Question: I am working on a android registration and login application. Login code is working perfectly, but while in registration I'm always getting "Exists" as response from php.
It works if I remove the sql insert query (i.e., /* MySQL insert query */)
My register.php code :
'''
<?php
$dbhost = "localhost";
$dbname = "test";
$dbuser = "root";
$dbpass = "";
$conn = mysql_connect($dbhost,$dbuser,$dbpass)
or
trigger_error(mysql_error(),E_USER_ERROR);
mysql_select_db($dbname, $conn);
$username = mysqli_real_escape_string($conn, $_POST['username']);
$email = mysqli_real_escape_string($conn, $_POST['email']);
$password = mysqli_real_escape_string($conn, $_POST['password']);
$query_search = "SELECT count(*) FROM aw_poc WHERE email = '$email'";
$query_exec1 = mysql_fetch_array($query_search);
$rows = $query_exec1[0];
/*$query_search = "SELECT * FROM aw_poc WHERE email = '$email'";
$query_exec1 = mysql_query($query_search) or die(mysql_error());
$rows = mysql_num_rows($query_exec1);*/
if ( $rows == 0) {
$query_insert = "INSERT INTO aw_poc (username, email, password) VALUES ('$username', '$email', '$password')";
/* MySQL insert query */
$query_exec2 = mysql_query($query_insert) or die(mysql_error());
if ($query_exec2) {
echo "Success";
}
} else {
echo "Exists";
}
mysql_close($conn);
?>
'''
The above code is inserting same values 3 times regardless of email existence. I've attached snapshot of my DB table

And here goes my android java code for Registration_activity:
'''
public class Registration_activity extends Activity{
HttpPost httppost;
StringBuffer buffer;
HttpResponse response;
HttpClient httpclient;
List<NameValuePair> nameValuePairs;
ProgressDialog dialog = null;
Button ok_btn;
EditText username,password,re_password,email;
@Override
protected void onCreate(Bundle savedInstanceState) {
super.onCreate(savedInstanceState);
setContentView(R.layout.activity_register);
ok_btn = (Button)findViewById(R.id.signup_btn);
username = (EditText)findViewById(R.id.rusername_txtbox);
password = (EditText)findViewById(R.id.rpassword_txtbox);
re_password = (EditText)findViewById(R.id.re_password_txtbox);
email = (EditText)findViewById(R.id.email_txtbox);
ok_btn.setOnClickListener(new OnClickListener() {
@Override
public void onClick(View v) {
if(!username.getText().toString().trim().equals("") && !password.getText().toString().trim().equals("") && !re_password.getText().toString().trim().equals("") && !email.getText().toString().trim().equals("")){
if(password.getText().toString().trim().equals(re_password.getText().toString().trim())){
if(android.util.Patterns.EMAIL_ADDRESS.matcher(email.getText().toString().trim()).matches()){
dialog = ProgressDialog.show(Registration_activity.this, "","Creating user...", true);
new Thread(new Runnable() {
public void run() {
login();
}
private void login() {
try{
httpclient=new DefaultHttpClient();
httppost= new HttpPost("http://localhost/register.php");
nameValuePairs = new ArrayList<NameValuePair>(2);
nameValuePairs.add(new BasicNameValuePair("username",username.getText().toString().trim()));
nameValuePairs.add(new BasicNameValuePair("password",password.getText().toString().trim()));
nameValuePairs.add(new BasicNameValuePair("email",email.getText().toString().trim()));
httppost.setEntity(new UrlEncodedFormEntity(nameValuePairs));
response=httpclient.execute(httppost);
ResponseHandler<String> responseHandler = new BasicResponseHandler();
final String response = httpclient.execute(httppost, responseHandler);
System.out.println("Response : " + httpclient.execute(httppost, responseHandler));
runOnUiThread(new Runnable() {
public void run() {
dialog.dismiss();
}
});
if(httpclient.execute(httppost, responseHandler).contains("Success")){
runOnUiThread(new Runnable() {
public void run() {
Toast.makeText(Registration_activity.this,"Registration Success", Toast.LENGTH_SHORT).show();
}
});
Intent intent = new Intent(Registration_activity.this,Login_activity.class);
startActivity(intent);
}
else if(httpclient.execute(httppost, responseHandler).contains("Exists")){
showAlert("Email-id already used");
}
else if (httpclient.execute(httppost, responseHandler).contains("Error")){
showAlert("Error!!!");
}
}catch(Exception e){
dialog.dismiss();
System.out.println("Exception : " + e.getMessage());
}
}
private void showAlert(final String s) {
Registration_activity.this.runOnUiThread(new Runnable() {
public void run() {
AlertDialog.Builder builder = new AlertDialog.Builder(Registration_activity.this);
builder.setTitle("Alert");
builder.setMessage(s)
.setCancelable(false)
.setPositiveButton("OK", new DialogInterface.OnClickListener() {
public void onClick(DialogInterface dialog, int id) {
}
});
AlertDialog alert = builder.create();
alert.show();
}
});
}
}).start();
}
else{
Toast.makeText(getApplicationContext(), "Email address format error!!!", Toast.LENGTH_LONG).show();
email.setText("");
email.requestFocus();
}
}
else{
Toast.makeText(getApplicationContext(), "Password does not match!!!", Toast.LENGTH_LONG).show();
password.setText("");
re_password.setText("");
password.requestFocus();
}
}
else{
Toast.makeText(getApplicationContext(), "Some details Missing!!!", Toast.LENGTH_LONG).show();
username.requestFocus();
}
}
});
}
}
'''
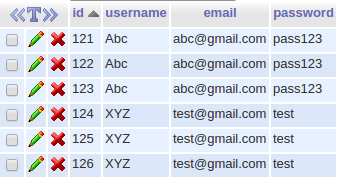
Answer: Replace the counting logic with this one.
'''
$query_search = "SELECT count(*) FROM aw_poc WHERE email = '$email'";
$query_exec1 = mysql_fetch_array($query_search);
$rows = $query_exec1[0];
'''
Just a piece of advice, don't use mysql commands most of them are deprecated. Use PDO instead.
<URL>
You get 3 entries every time because you're calling '.execute()' method four times:
'''
response=httpclient.execute(httppost);
final String response = httpclient.execute(httppost, responseHandler);
System.out.println("Response : " + httpclient.execute(httppost, responseHandler));
if(httpclient.execute(httppost, responseHandler).contains("Success")){}
'''
'''
response=httpclient.execute(httppost);
'''
'''
System.out.println("Response : " + httpclient.execute(httppost, responseHandler));
if(httpclient.execute(httppost, responseHandler).contains("Success")){}
'''
'''
System.out.println("Response : " + response));
if(response.contains("Success")){}
'''